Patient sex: F
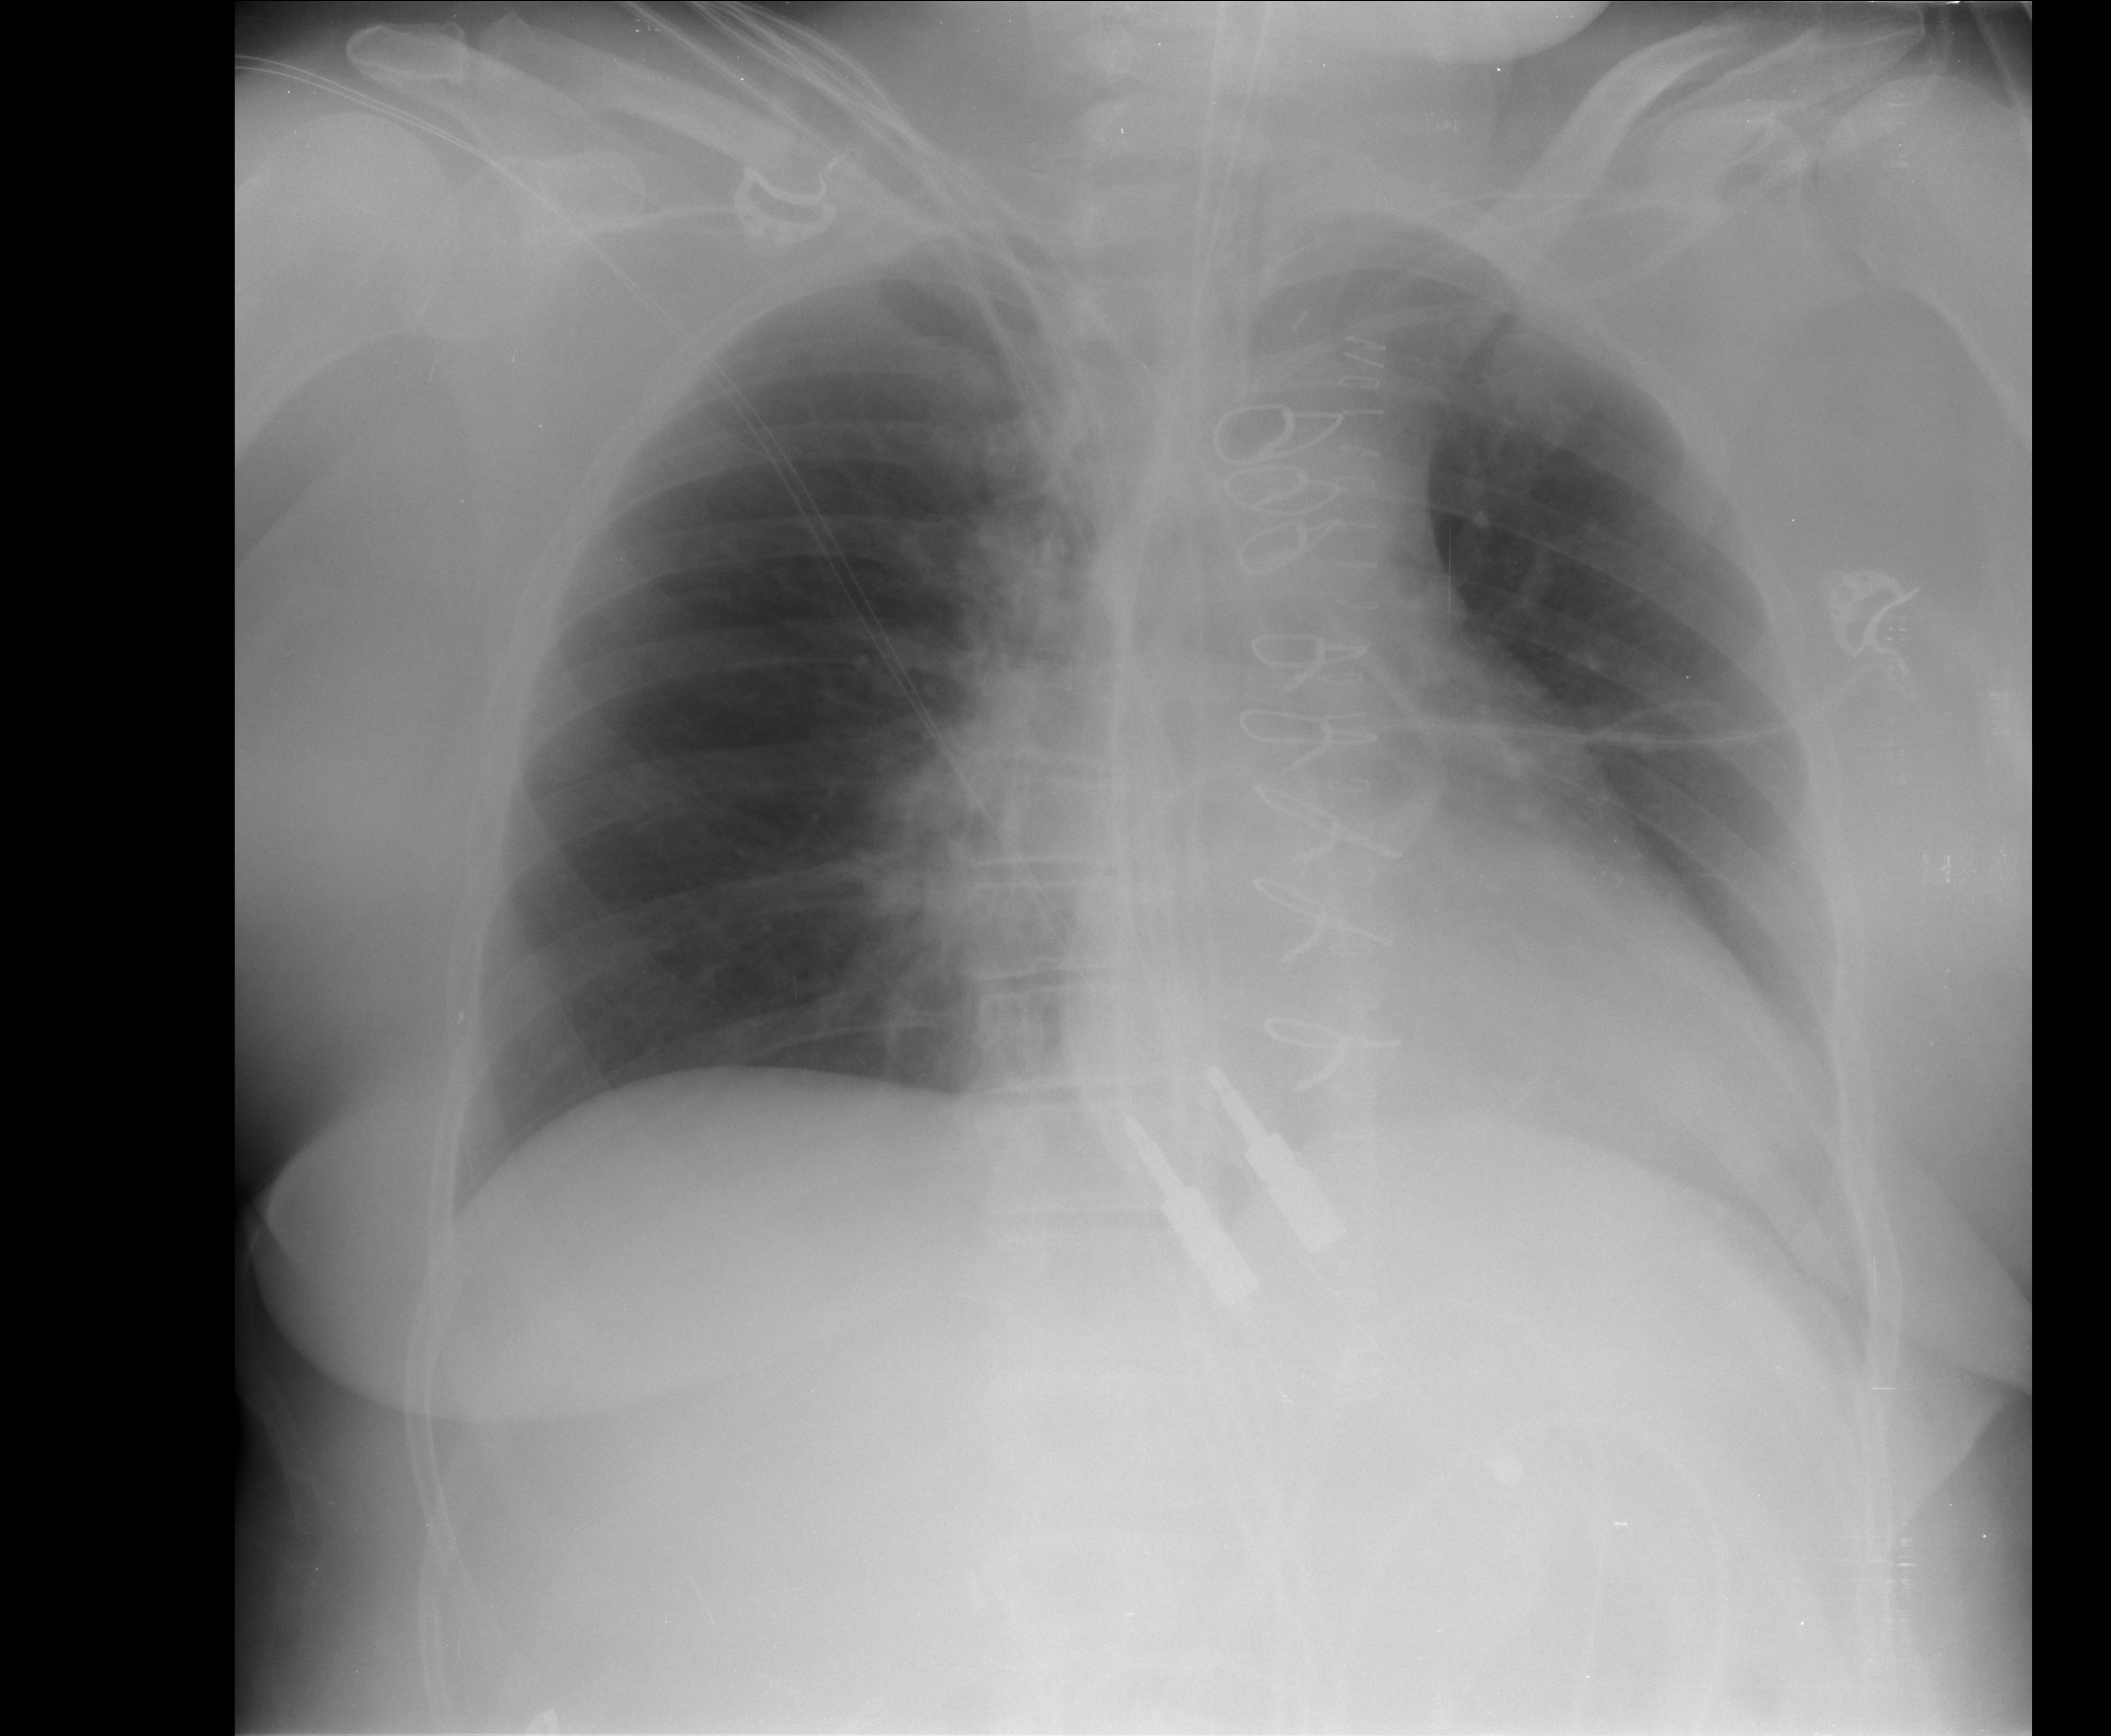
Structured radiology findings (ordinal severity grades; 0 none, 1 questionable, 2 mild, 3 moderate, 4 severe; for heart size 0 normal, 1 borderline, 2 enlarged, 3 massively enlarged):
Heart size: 1
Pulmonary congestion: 0
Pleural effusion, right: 0
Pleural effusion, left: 0
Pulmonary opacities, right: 0
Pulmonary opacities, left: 0
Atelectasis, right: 0
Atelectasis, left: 1